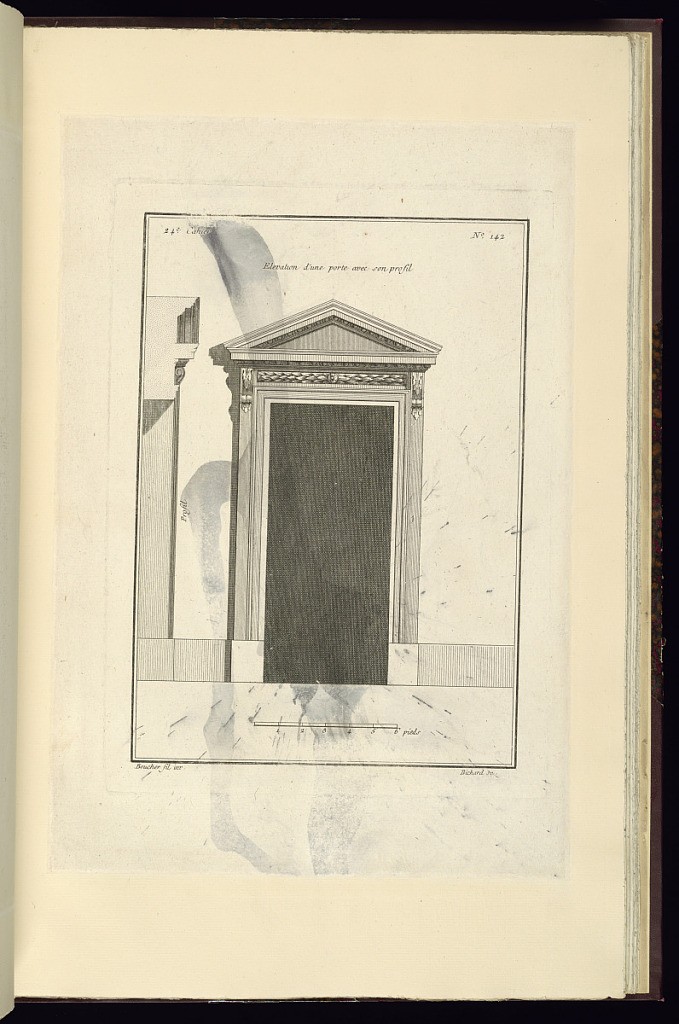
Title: Elévation d'une porte avec son profil
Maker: Juste-François Boucher, French, 1736 – 1782
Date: ca. 1775
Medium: Engraving on off white laid paper
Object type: Print
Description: Elevation and profile of a doorway. The doorframe is decorated with ornament motifs including a triangular portico, egg and dart bands, bound leaf, and a central rosette. The plate is signed.